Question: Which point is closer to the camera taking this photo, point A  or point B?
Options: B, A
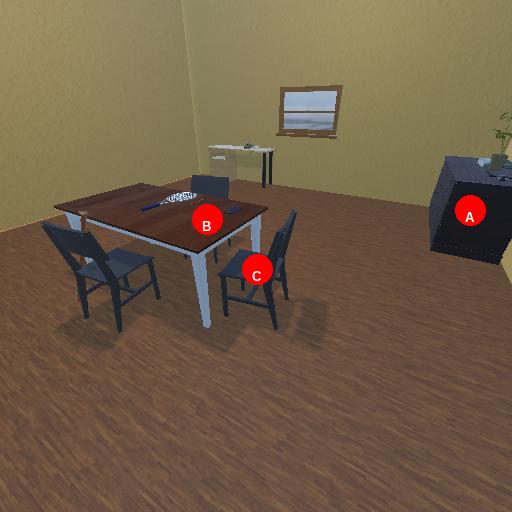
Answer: B